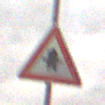
Verkehrszeichen: Vorfahrt
Umgebung: Outdoor, Nature
Tageszeit: Midday
Wetter: Overcast
Licht: Natural
Jahreszeit: NotSpecified
Kontrast: LowContrast